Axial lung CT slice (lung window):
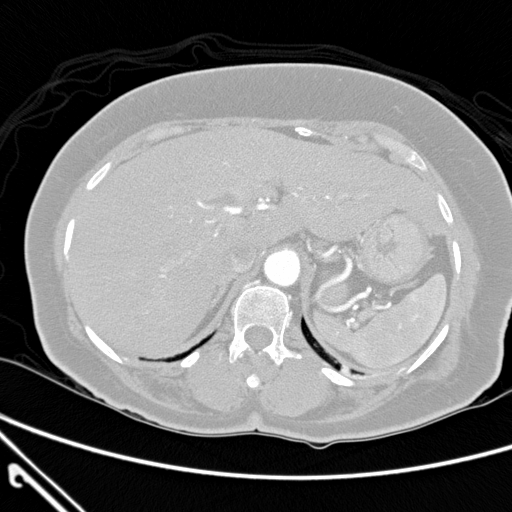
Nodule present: no